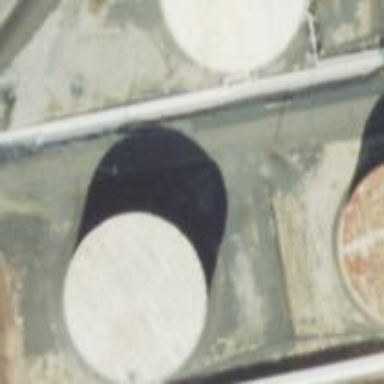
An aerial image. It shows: Storage tank created as man-made structure.